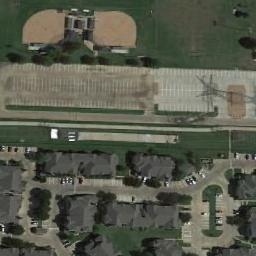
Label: baseball_diamond